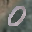
Label: 0